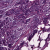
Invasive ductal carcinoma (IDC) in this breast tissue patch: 1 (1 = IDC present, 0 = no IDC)